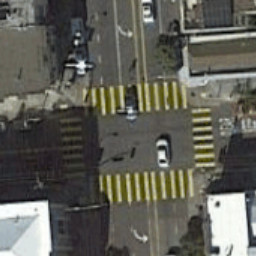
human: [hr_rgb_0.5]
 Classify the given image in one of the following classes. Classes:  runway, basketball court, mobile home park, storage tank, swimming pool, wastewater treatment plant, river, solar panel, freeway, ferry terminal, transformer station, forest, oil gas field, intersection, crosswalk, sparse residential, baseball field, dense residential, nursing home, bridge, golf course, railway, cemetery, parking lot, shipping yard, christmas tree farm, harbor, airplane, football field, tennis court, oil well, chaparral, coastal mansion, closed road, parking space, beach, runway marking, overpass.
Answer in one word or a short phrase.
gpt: crosswalk